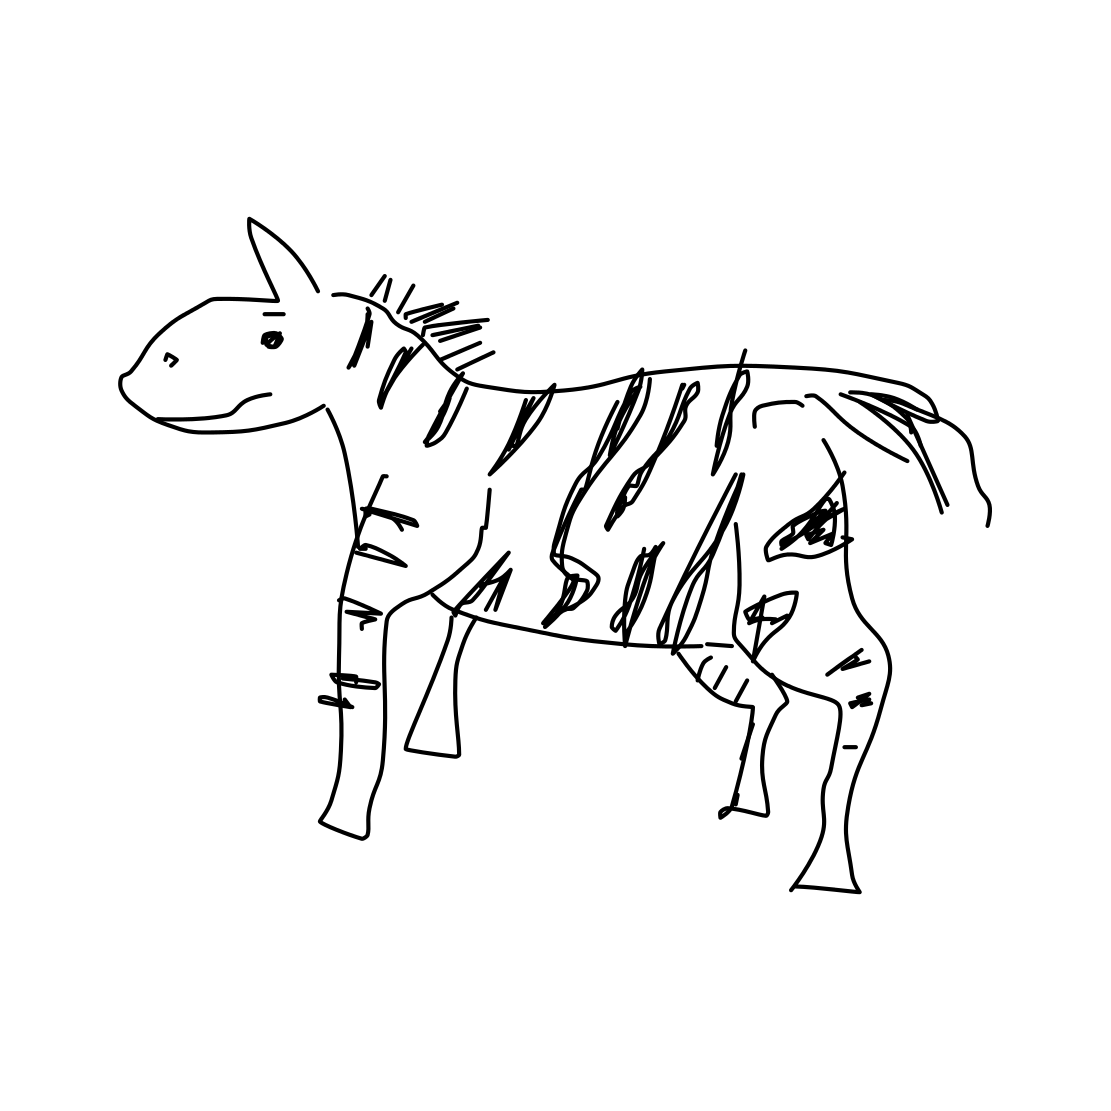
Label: zebra